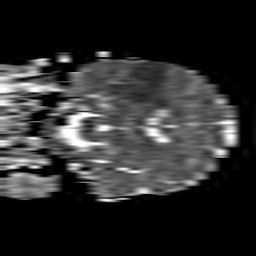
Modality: ADC
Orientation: coronal
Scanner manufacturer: philips
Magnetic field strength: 1.5 T
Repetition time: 3.4 s
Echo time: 0.06899 s